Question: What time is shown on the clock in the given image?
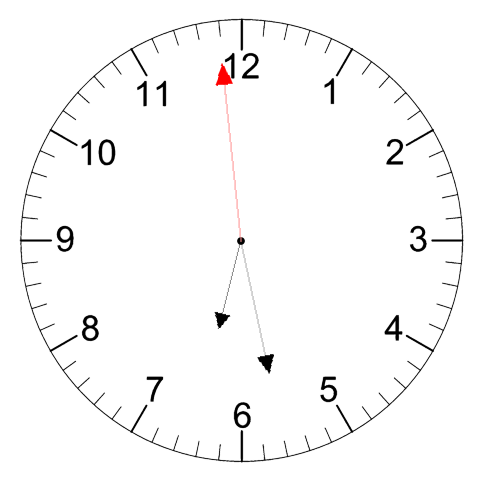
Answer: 06:27:59